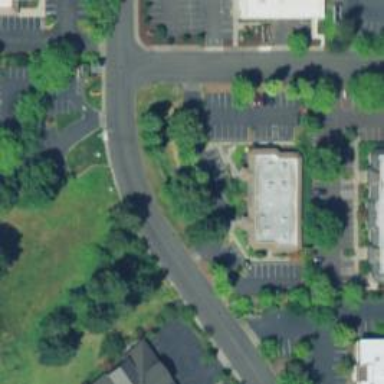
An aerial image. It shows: Tertiary road with sidewalk on the left.